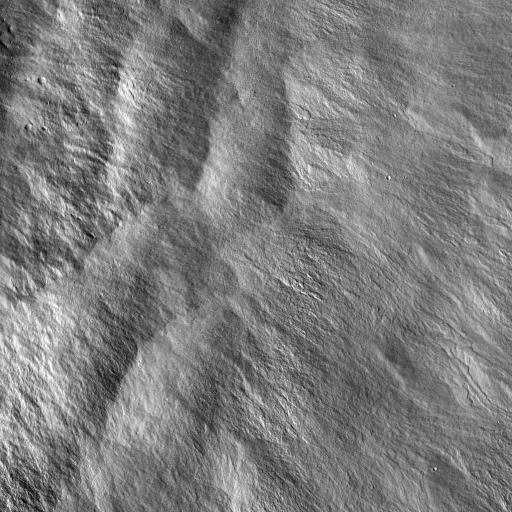
Crater classes present: Background, Other